Field crop: maize
Growth stage: 2
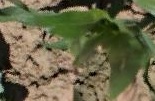
Species: maize